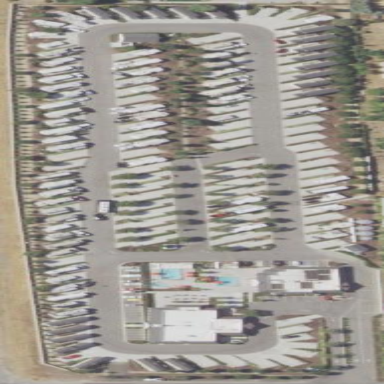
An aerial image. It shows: Caravan site for tourism.